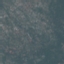
Land use / land cover: HerbaceousVegetation